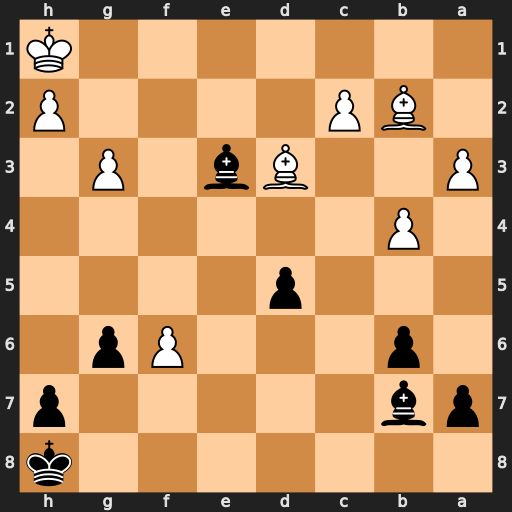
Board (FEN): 7k/pb5p/1p3Pp1/3p4/1P6/P2Bb1P1/1BP4P/7K
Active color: b
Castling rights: -
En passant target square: -
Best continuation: d4+ Be4 Bxe4#